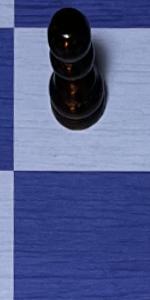
Label: Empty